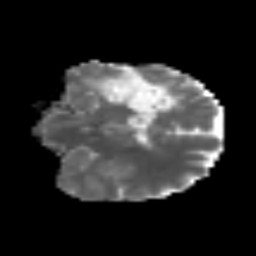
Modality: MD
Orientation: coronal
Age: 58
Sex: male
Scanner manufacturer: siemens
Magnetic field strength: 3 T
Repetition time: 3.2 s
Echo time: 0.081 s